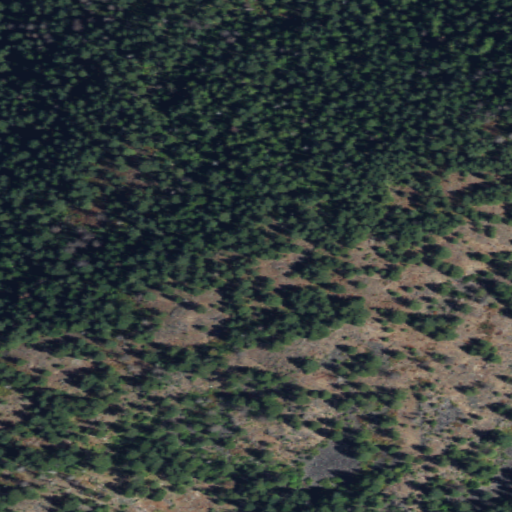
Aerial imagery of mountain in Washington named Blacktail Mountain containing evergreen forest and shrub